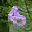
Label: 8